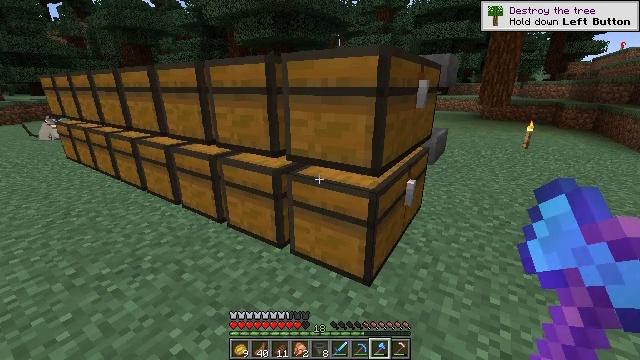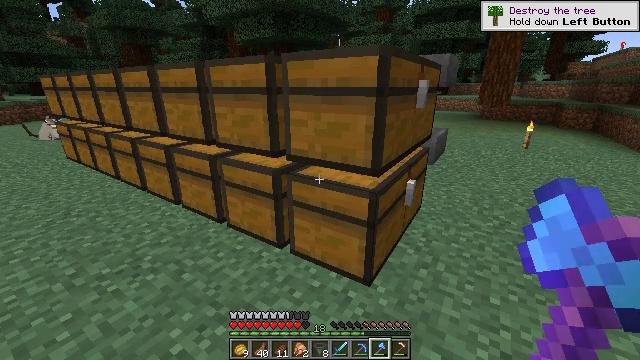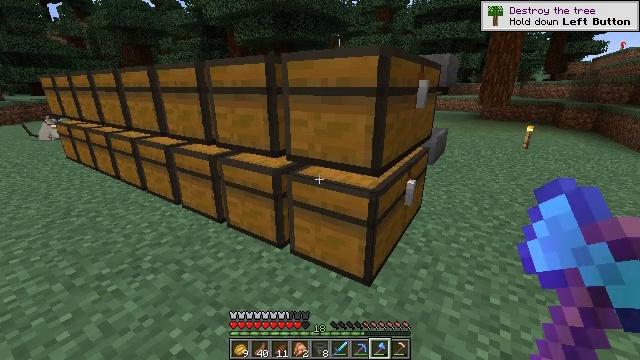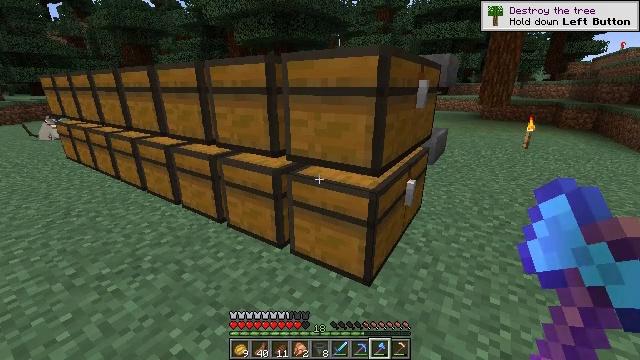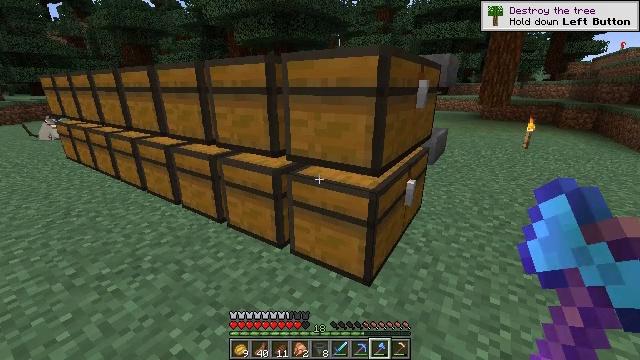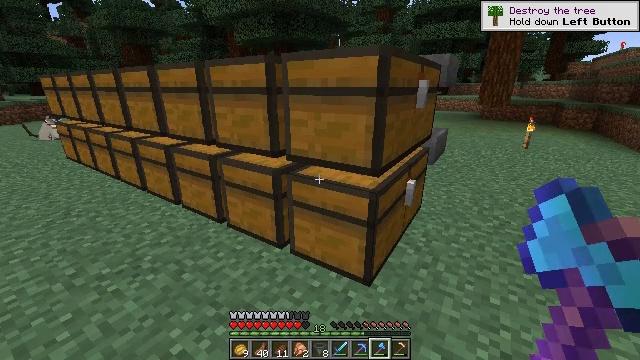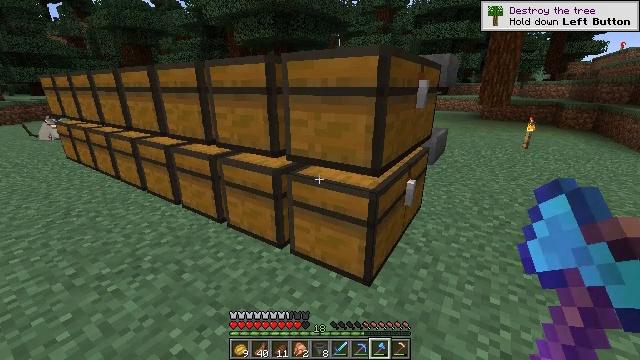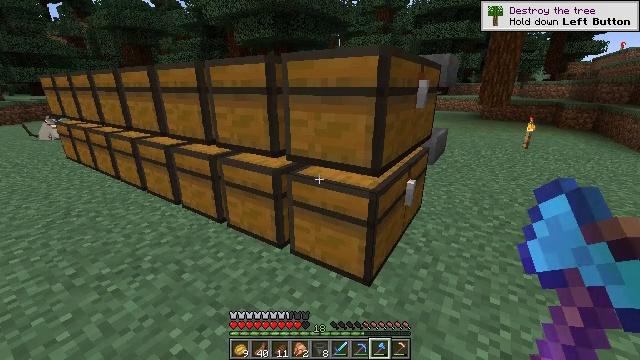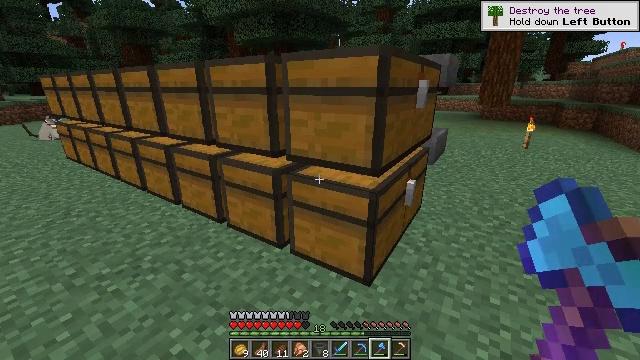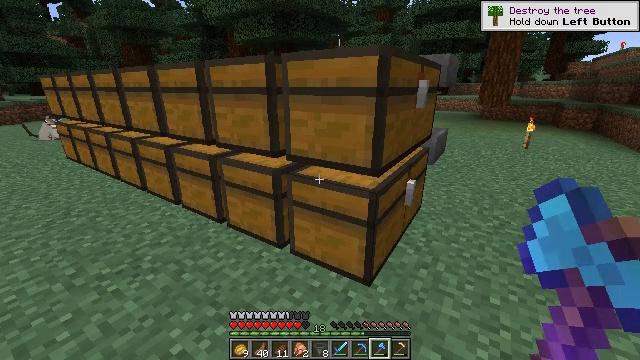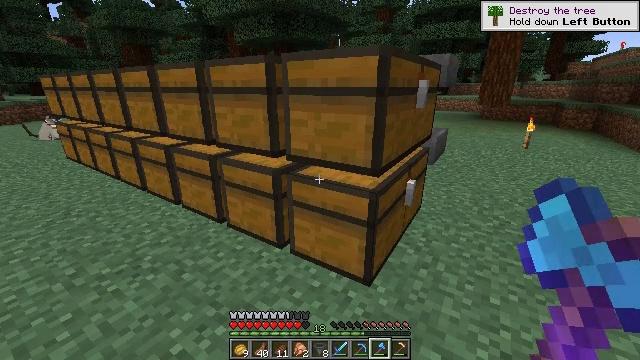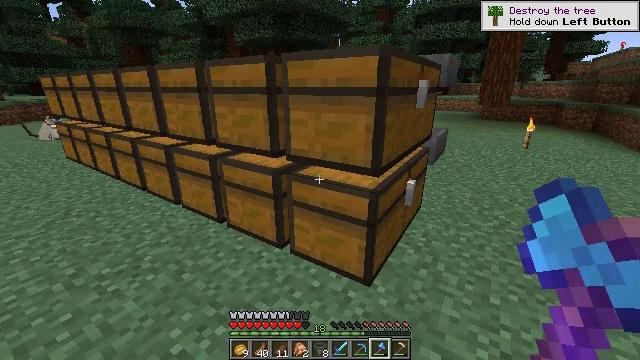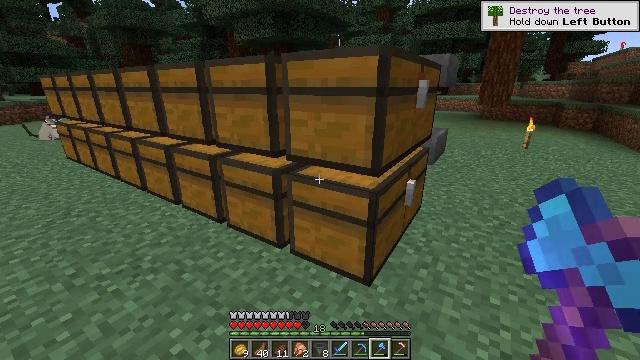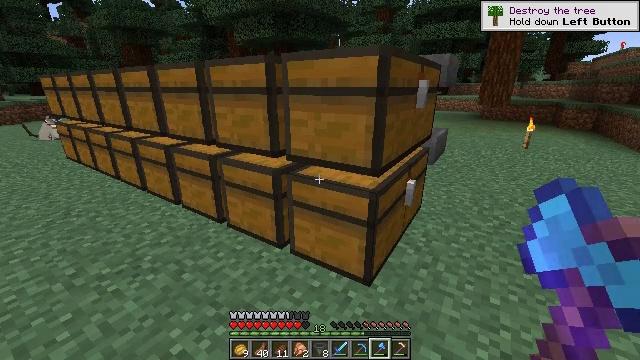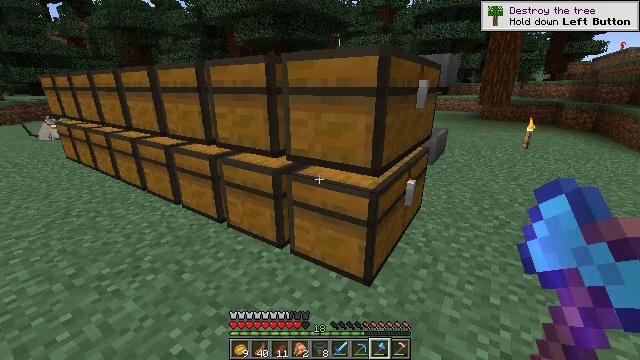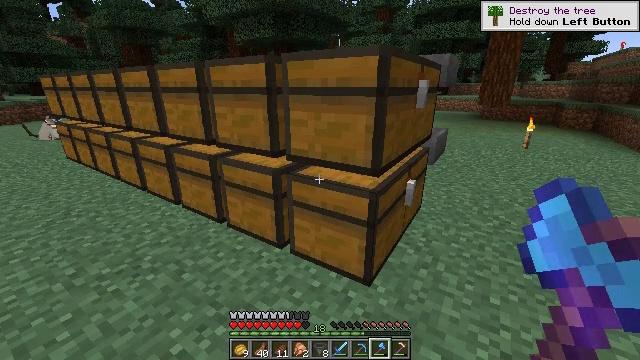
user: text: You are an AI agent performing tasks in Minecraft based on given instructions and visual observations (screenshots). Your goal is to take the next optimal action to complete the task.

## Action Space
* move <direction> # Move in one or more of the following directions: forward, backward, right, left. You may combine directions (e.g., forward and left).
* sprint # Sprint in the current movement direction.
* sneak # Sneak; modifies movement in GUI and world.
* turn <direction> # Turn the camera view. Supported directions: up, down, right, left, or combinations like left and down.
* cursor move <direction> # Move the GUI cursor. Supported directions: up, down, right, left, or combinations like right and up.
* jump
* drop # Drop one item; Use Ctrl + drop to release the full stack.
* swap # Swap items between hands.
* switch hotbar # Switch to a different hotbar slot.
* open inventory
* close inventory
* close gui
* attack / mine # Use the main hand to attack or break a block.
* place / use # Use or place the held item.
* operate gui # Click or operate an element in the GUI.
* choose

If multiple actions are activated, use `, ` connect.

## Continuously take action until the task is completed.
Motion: motion action
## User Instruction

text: Mine the large fern from the ground.
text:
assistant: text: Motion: no_op
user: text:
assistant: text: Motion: no_op
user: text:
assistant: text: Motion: no_op
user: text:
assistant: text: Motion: no_op
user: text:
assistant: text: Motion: no_op
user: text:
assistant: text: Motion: no_op
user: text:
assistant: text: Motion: no_op
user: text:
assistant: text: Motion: no_op
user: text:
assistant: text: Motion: no_op
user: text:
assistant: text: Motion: no_op
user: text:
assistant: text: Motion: no_op
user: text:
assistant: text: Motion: no_op
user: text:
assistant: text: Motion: no_op
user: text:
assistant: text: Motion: no_op
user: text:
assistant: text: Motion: no_op
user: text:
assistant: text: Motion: no_op
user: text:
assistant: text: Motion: no_op
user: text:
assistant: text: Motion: no_op
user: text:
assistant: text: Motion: no_op
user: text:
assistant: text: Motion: no_op
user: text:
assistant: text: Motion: no_op
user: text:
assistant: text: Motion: no_op
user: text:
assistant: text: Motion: no_op
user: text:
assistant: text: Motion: no_op
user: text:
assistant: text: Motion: no_op
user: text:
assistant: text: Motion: no_op
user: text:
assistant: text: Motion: no_op
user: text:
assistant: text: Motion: no_op
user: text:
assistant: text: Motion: no_op
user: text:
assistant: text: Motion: no_op